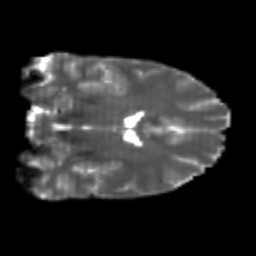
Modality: T2w
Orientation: coronal
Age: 26
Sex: male
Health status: healthy
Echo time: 0.074 s